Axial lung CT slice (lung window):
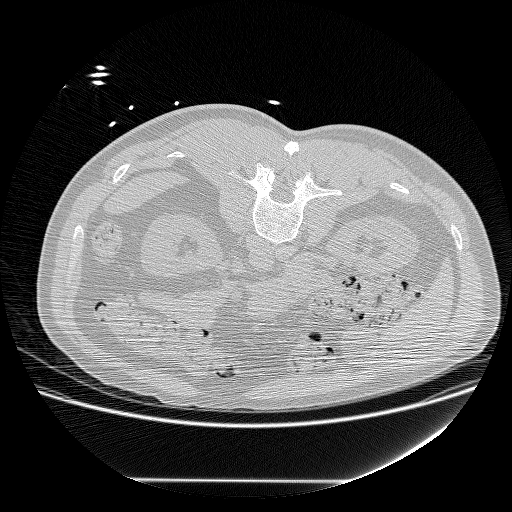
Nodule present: no